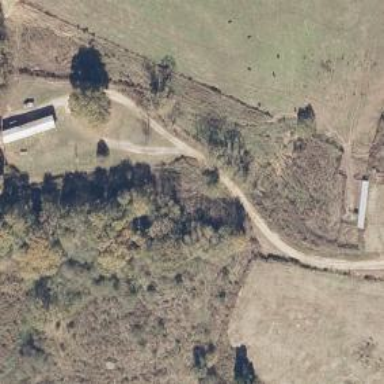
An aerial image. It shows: Driveway.